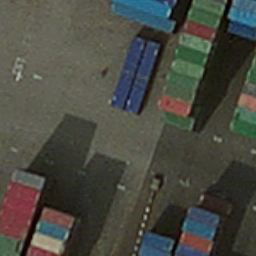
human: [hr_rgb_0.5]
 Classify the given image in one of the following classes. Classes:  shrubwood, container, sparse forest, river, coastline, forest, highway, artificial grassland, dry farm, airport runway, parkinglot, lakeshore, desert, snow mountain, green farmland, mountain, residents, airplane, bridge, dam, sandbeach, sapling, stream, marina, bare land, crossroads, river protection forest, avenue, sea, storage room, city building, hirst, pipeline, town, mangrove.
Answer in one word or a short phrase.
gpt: container